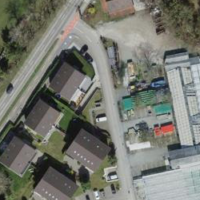
EUNIS habitat code: 54
Species observed at this site:
Milvus milvus
Pholidoptera griseoaptera
Podarcis muralis